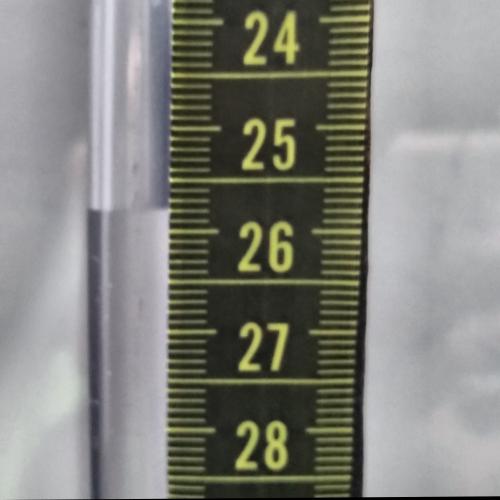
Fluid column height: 25.8 cm